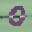
Label: 0